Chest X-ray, PA view. Patient: 52 years old, sex F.
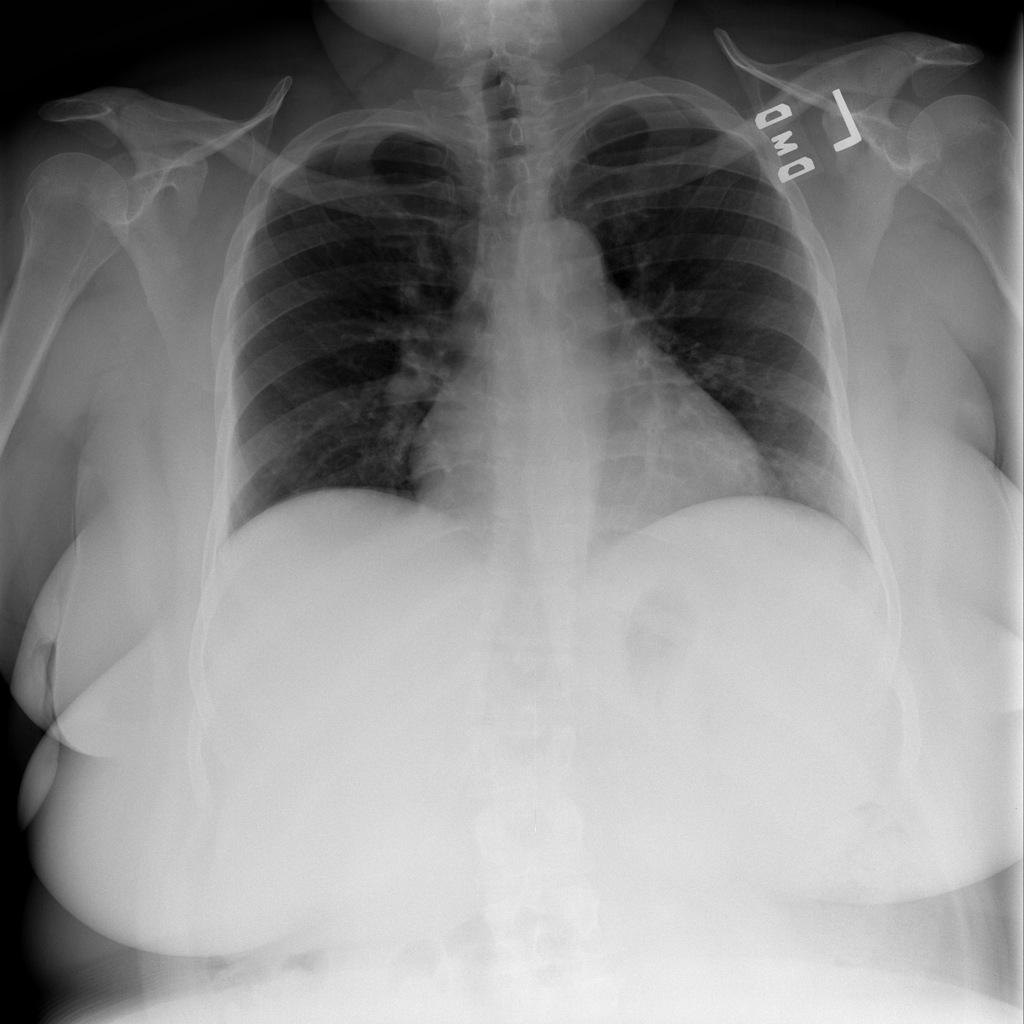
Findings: No Finding